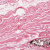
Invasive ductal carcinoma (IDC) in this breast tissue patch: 0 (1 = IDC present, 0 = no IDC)